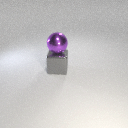
large purple metal sphere above large gray metal cube